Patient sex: F
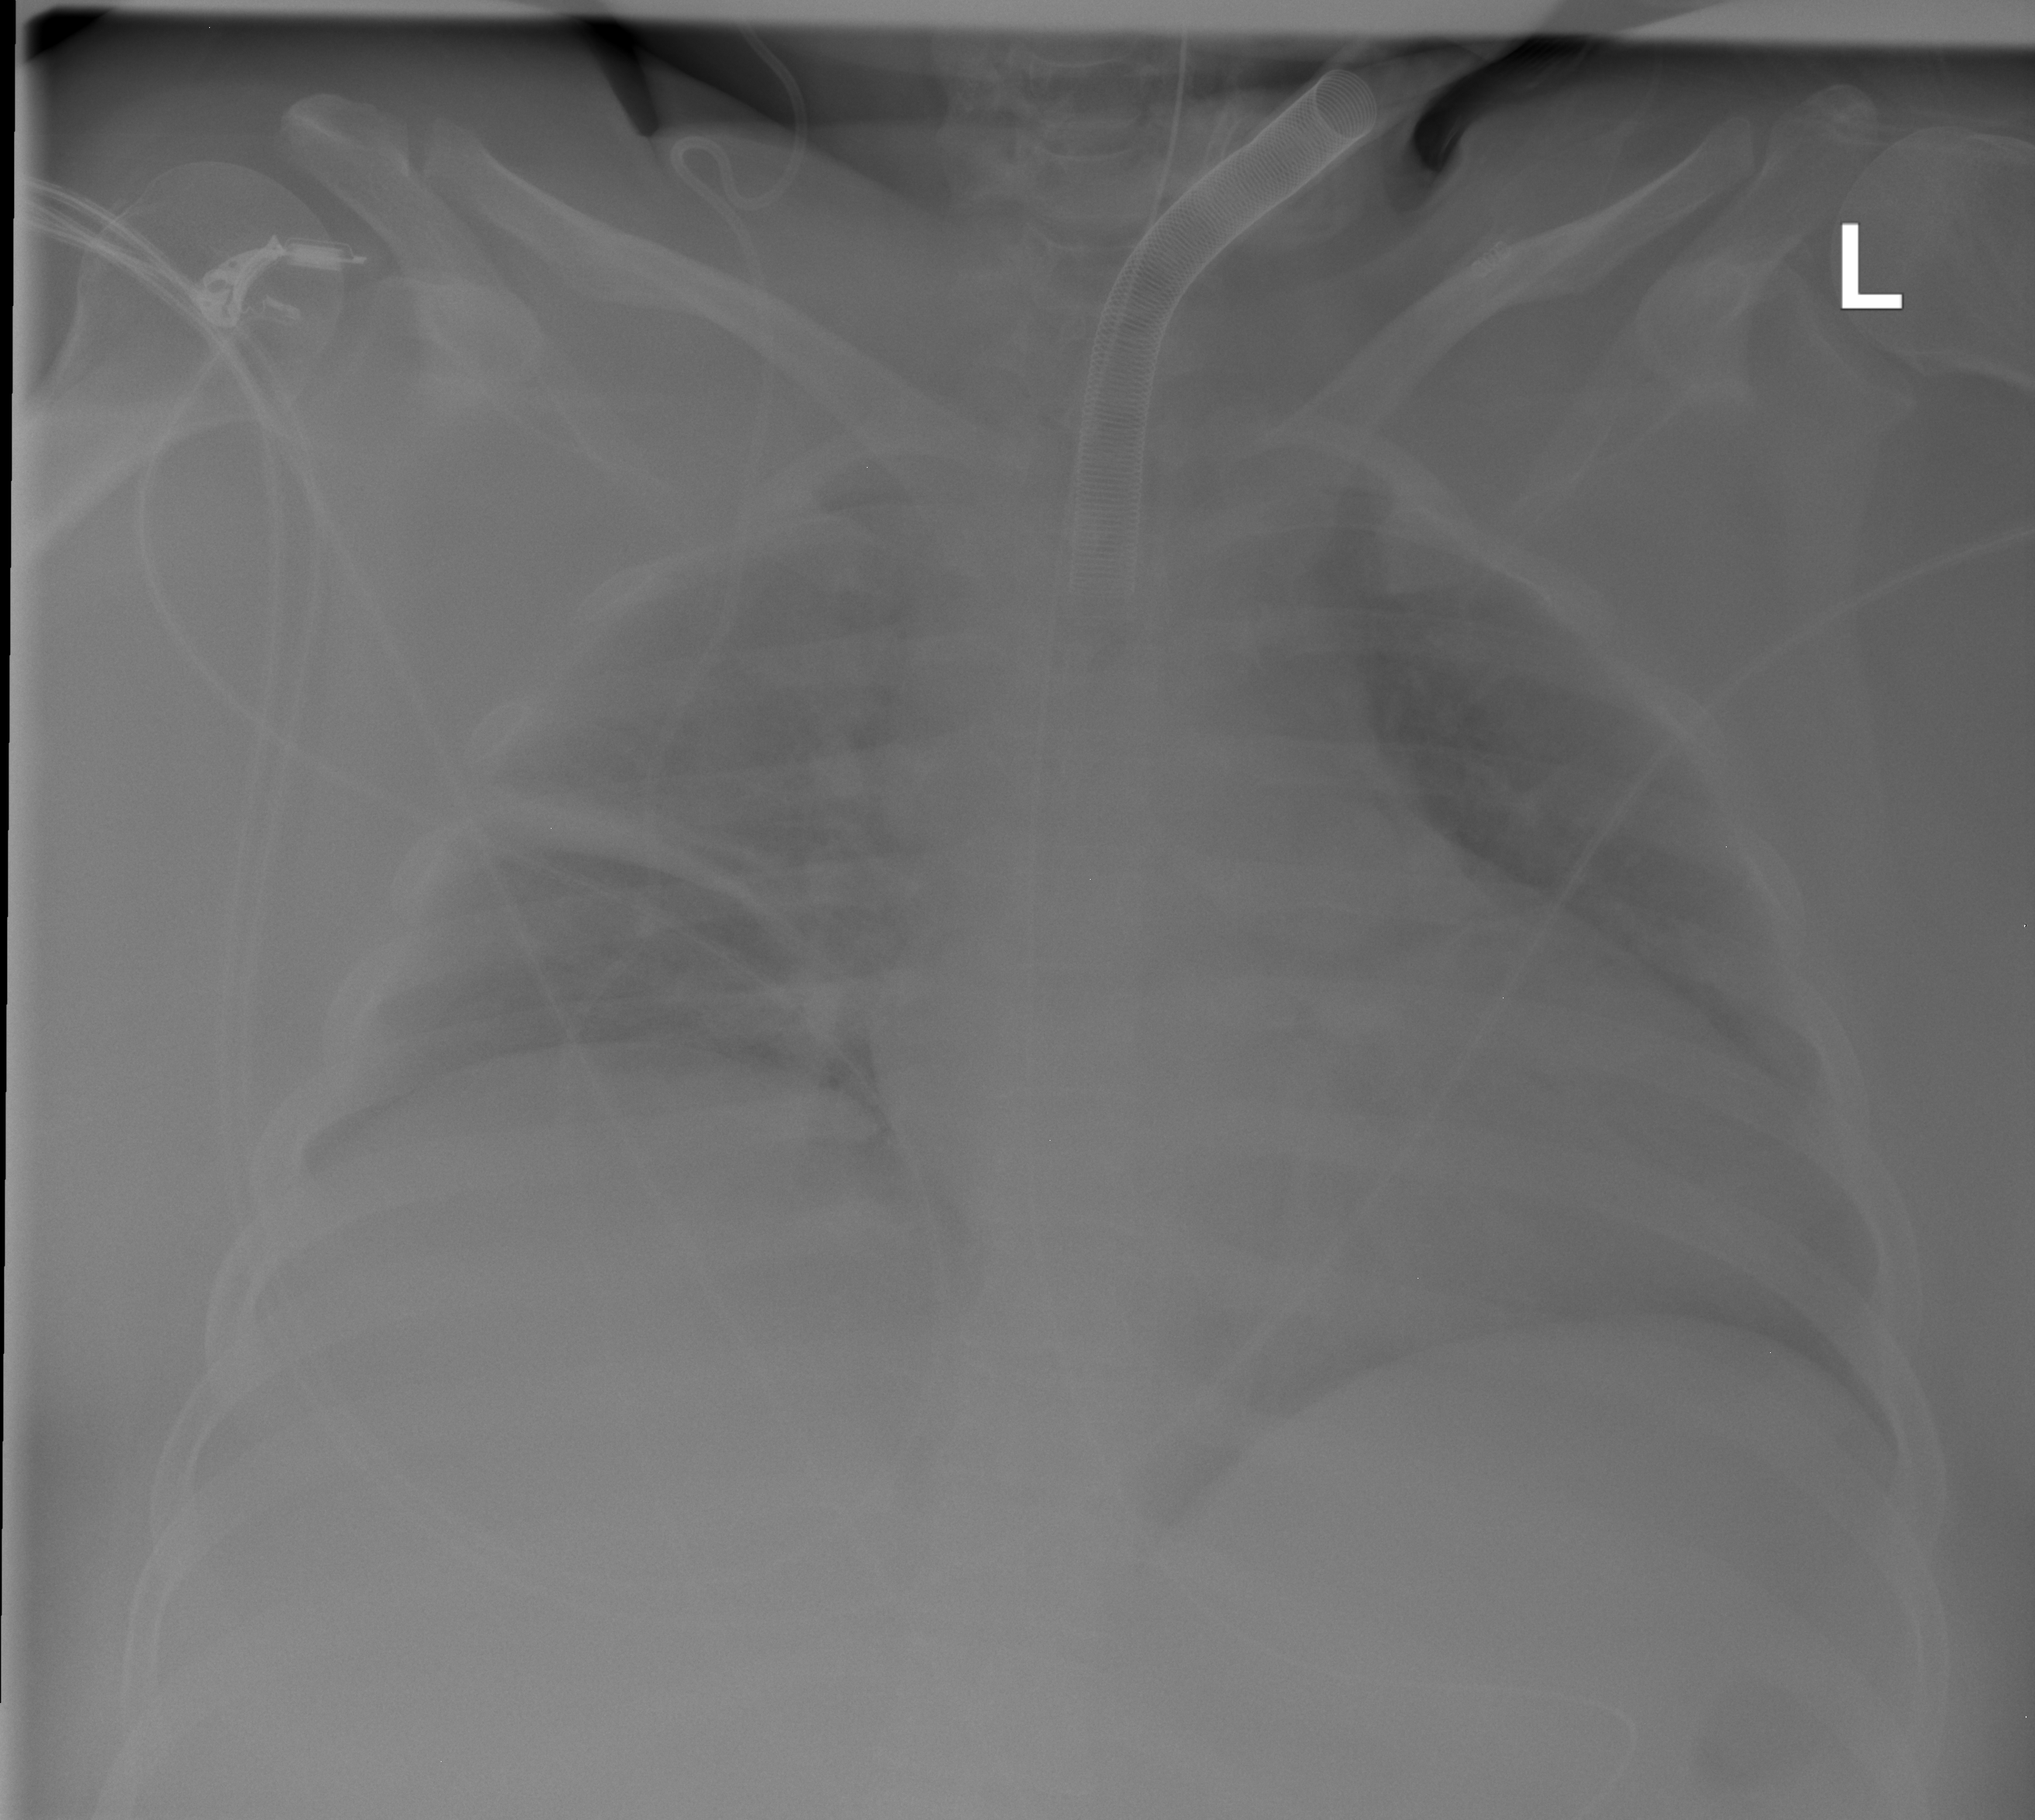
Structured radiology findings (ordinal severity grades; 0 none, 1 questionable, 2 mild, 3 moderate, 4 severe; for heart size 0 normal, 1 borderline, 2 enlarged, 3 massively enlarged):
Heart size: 2
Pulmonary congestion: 2
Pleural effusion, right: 3
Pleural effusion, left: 1
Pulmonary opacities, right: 0
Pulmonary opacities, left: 0
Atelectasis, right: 0
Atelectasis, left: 0